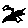
Label: fish